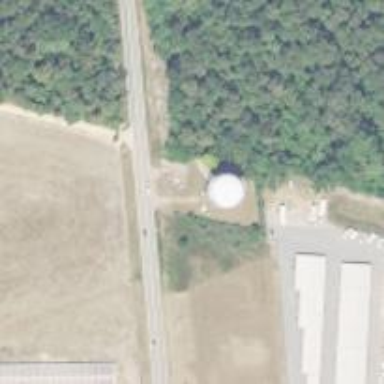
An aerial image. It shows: Water tower that is man-made.